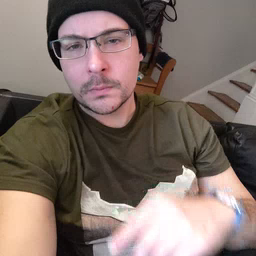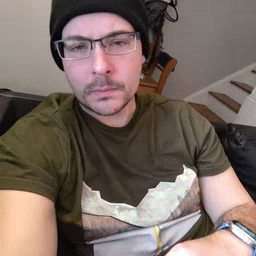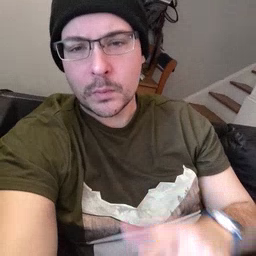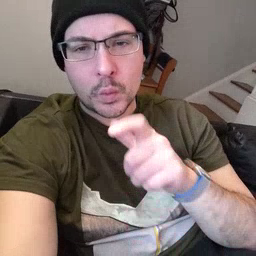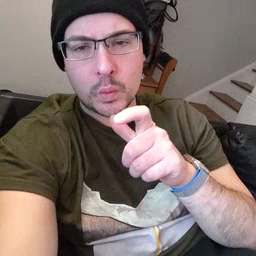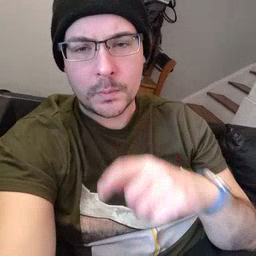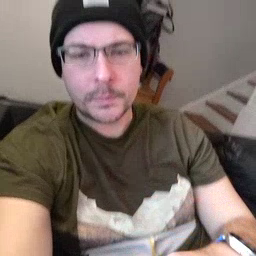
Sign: who